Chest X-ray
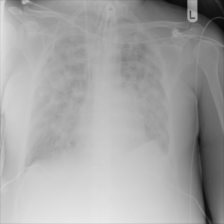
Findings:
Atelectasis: negative
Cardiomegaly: negative
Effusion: negative
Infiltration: positive
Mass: negative
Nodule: negative
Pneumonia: negative
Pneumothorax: negative
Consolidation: negative
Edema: negative
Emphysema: negative
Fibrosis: negative
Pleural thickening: negative
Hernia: negative